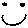
Label: smiley face